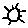
Label: sun